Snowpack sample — Buffalo Mountain, Silverthorne, Colorado, USA (2/22/26, 2:02 PM MST)
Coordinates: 39.622, -106.113
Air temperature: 33 °F
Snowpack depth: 63 cm
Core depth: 10 cm
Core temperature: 30.2 °F
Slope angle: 11°, slope face: 116°
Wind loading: low
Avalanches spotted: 0
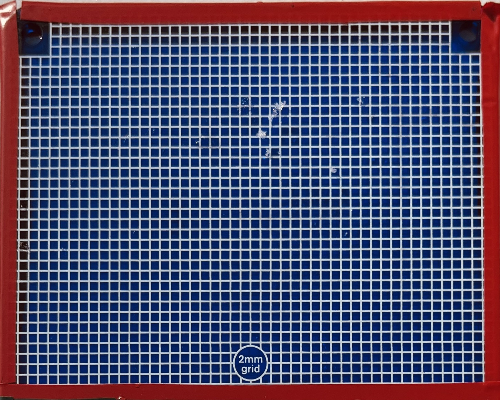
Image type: profile
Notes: In a firebreak similar to site 1, minimal wind loading with no spotted avalanches (not many faces in view though)